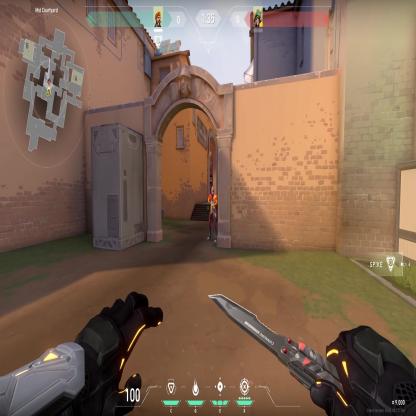
Label: enemy